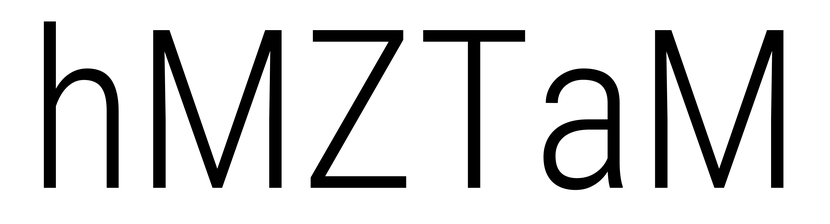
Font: Roboto_Condensed_Light